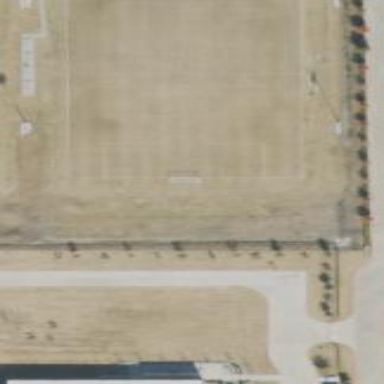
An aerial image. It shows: Soccer pitch with grass surface for leisure and sports.